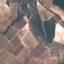
Land use / land cover: PermanentCrop